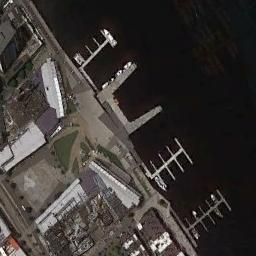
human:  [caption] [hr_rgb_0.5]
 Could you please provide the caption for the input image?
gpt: There are many ships in the harbor .

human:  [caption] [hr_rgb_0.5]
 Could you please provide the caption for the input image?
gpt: The harbor has some neatly docked boats and some buildings are next to the harbor .

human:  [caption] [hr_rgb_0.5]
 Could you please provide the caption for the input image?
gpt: There are no moorings on the sea next to the harbor next to the building, And there are many vacancies .

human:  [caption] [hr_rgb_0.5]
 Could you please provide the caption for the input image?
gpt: There are containers on the harbor shore .

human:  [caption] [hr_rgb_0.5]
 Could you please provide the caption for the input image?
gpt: There are some buildings at the harbor with several ships .